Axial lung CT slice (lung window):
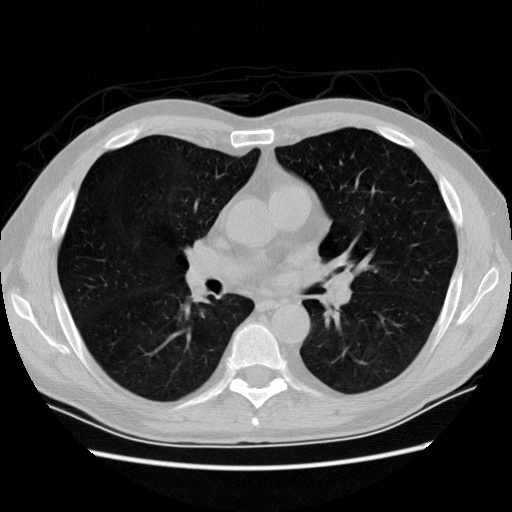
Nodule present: no